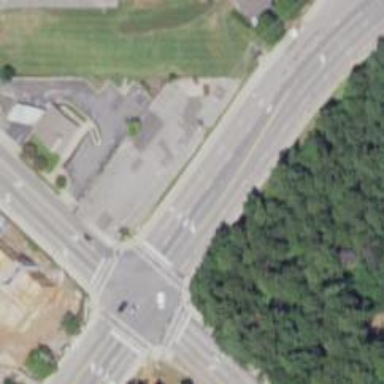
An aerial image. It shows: Secondary road with separate asphalt sidewalk.